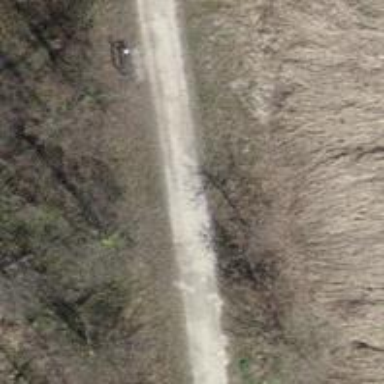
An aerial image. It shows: Brown bench.